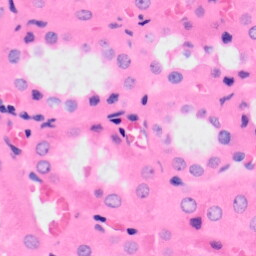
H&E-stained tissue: Kidney